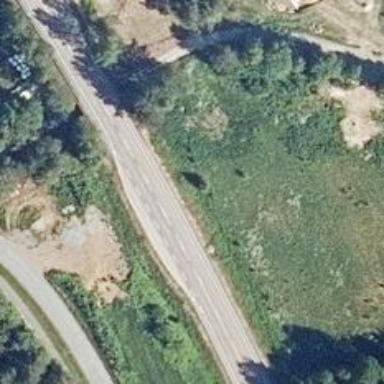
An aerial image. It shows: Asphalt road classified as trunk highway.